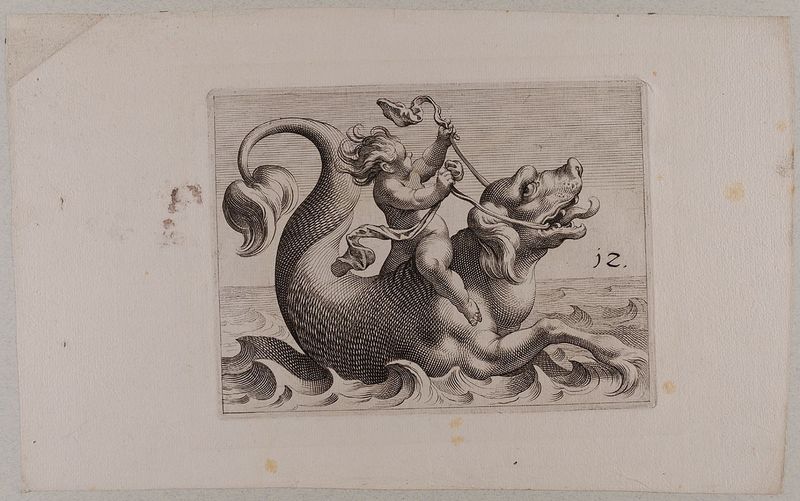
Titel: Blatt 12 aus der Folge 'Newes Schild Büchlein'
Künstler: Lucas Kilian
Standort: Hamburg
Institution: Museum für Kunst und Gewerbe Hamburg
Schlagwörter: meer, kind, papier, grafik, graphik, ornamente, fotografie, photographie, druck, druckgraphik, druckgrafik, stich, gestalten, fabelwesen, heiliger, putten, kupferstich, ungeheuer, drache, amoretten, monster, fabeltier, landschaften, fabeltiere, gerippt, zwitterwesen, monstrum, truck, knorpelwerk, reproduktionen, druckerzeugnisse, gewässer, gewässern, seestücke, ornamentstich, vorlageblätter